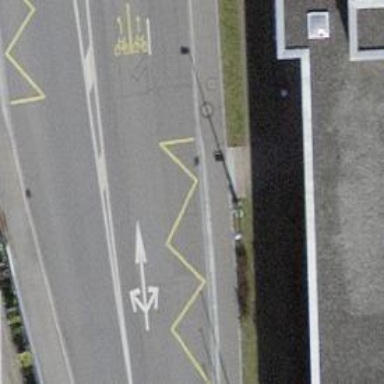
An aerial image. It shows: Bus stop equipped with public transport stop position.